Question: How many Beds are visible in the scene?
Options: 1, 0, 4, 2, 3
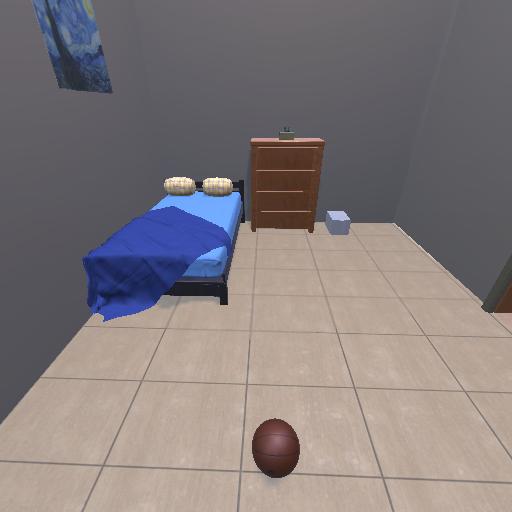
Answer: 1